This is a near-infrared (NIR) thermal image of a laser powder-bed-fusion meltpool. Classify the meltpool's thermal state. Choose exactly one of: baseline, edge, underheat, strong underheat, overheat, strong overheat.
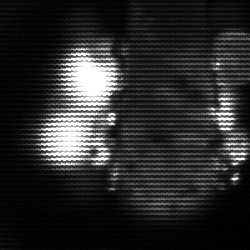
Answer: strong underheat